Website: apple
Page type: billing-address
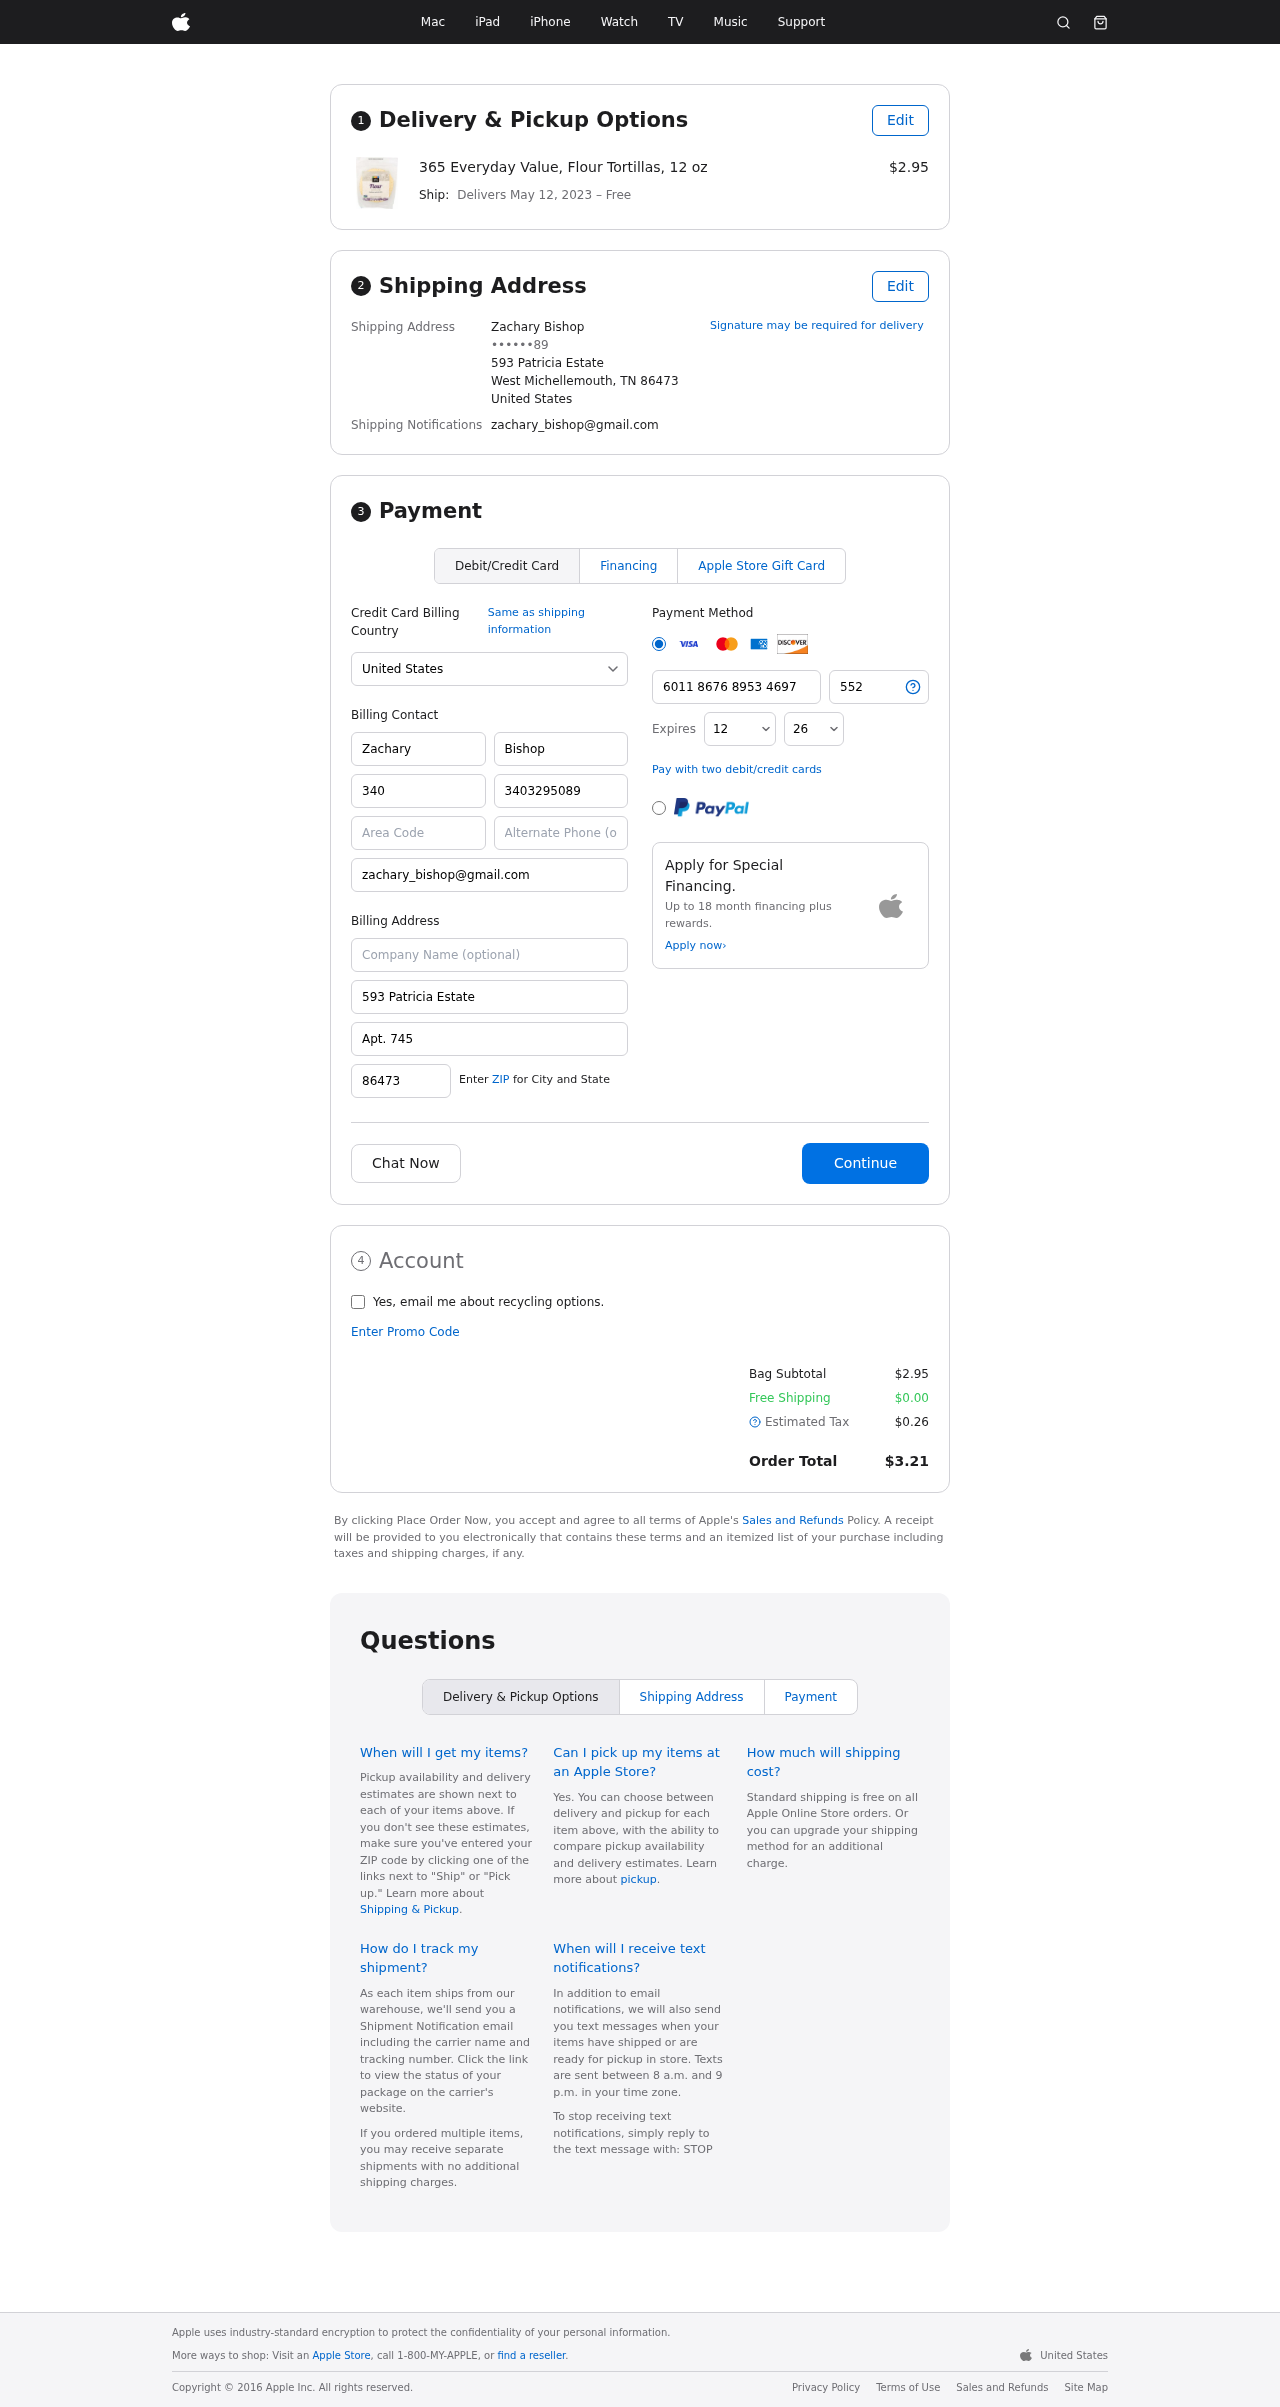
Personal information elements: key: PII_CARD_CVV
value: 552
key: PII_CARD_EXPIRY_MONTH
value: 12
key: PII_CARD_EXPIRY_YEAR
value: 26
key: PII_CARD_NUMBER
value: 6011 8676 8953 4697
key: PII_CITY_STATE_ZIP
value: West Michellemouth, TN 86473
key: PII_COUNTRY
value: United States
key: PII_EMAIL
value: zachary_bishop@gmail.com
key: PII_FULLNAME
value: Zachary Bishop
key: PII_STREET
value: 593 Patricia Estate
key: PII_PHONE_MASKED
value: ••••••89
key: PII_BILLING_FIRSTNAME
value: Zachary
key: PII_BILLING_LASTNAME
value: Bishop
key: PII_BILLING_PHONE_AREA
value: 340
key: PII_BILLING_PHONE
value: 3403295089
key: PII_BILLING_EMAIL
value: zachary_bishop@gmail.com
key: PII_BILLING_STREET
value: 593 Patricia Estate
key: PII_BILLING_STREET2
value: Apt. 745
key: PII_BILLING_POSTCODE
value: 86473
Product elements: key: PRODUCT1_NAME
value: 365 Everyday Value, Flour Tortillas, 12 oz
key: PRODUCT1_PRICE
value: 2.95
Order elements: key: ORDER_DELIVERY_DATE
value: May 12, 2023
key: ORDER_SUBTOTAL
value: $2.95
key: ORDER_SHIPPING_COST
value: $0.00
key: ORDER_TAX
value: $0.26
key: ORDER_TOTAL
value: $3.21